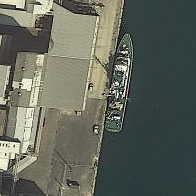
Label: civil